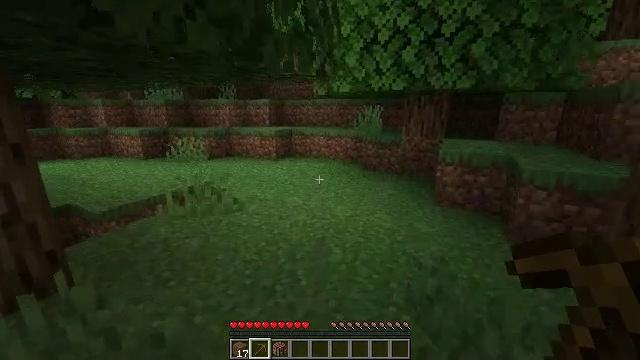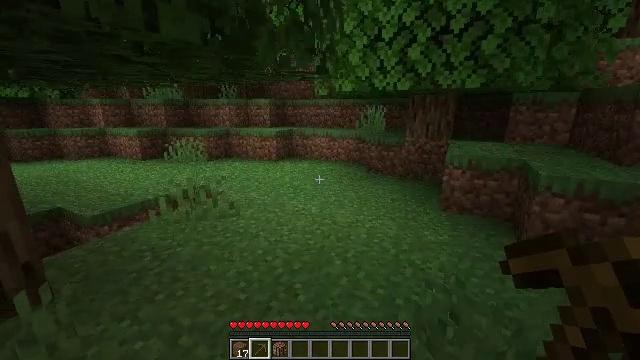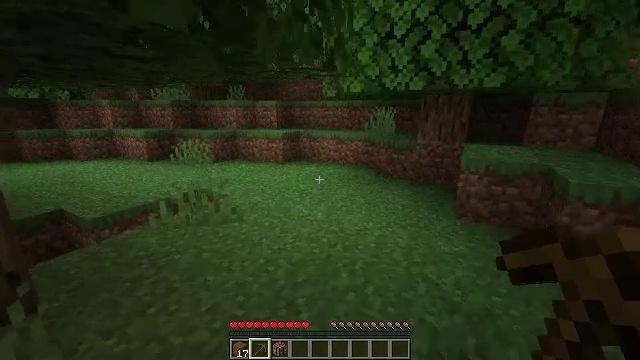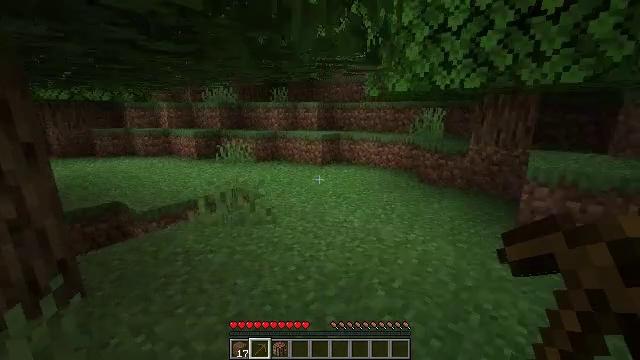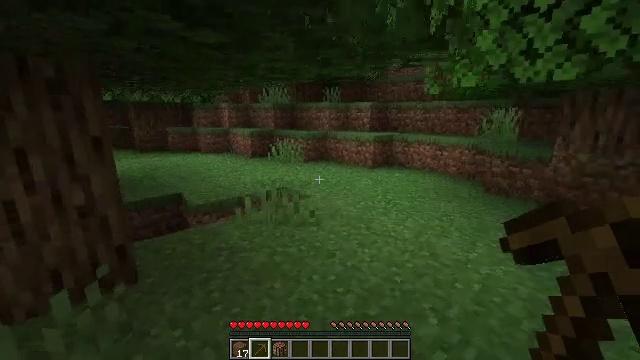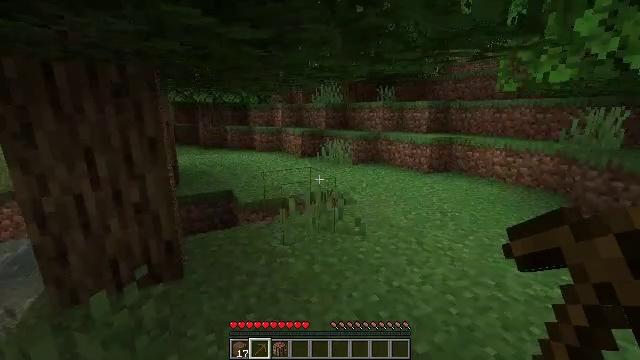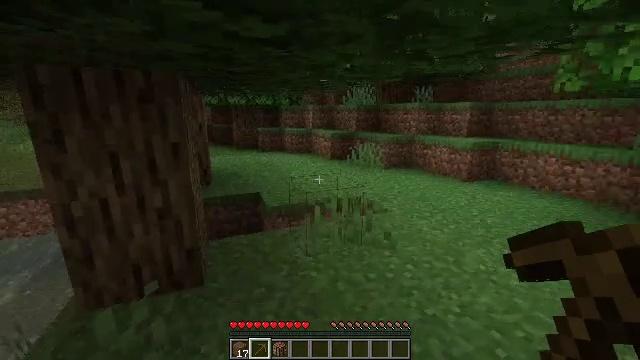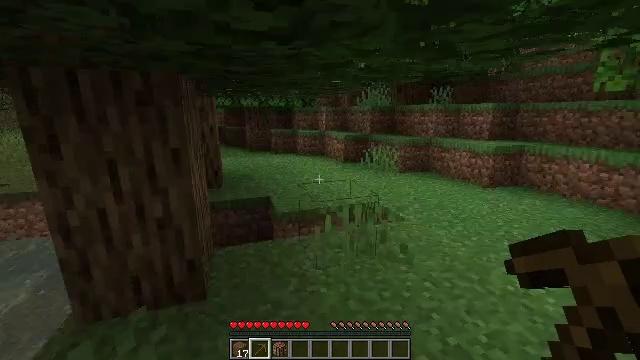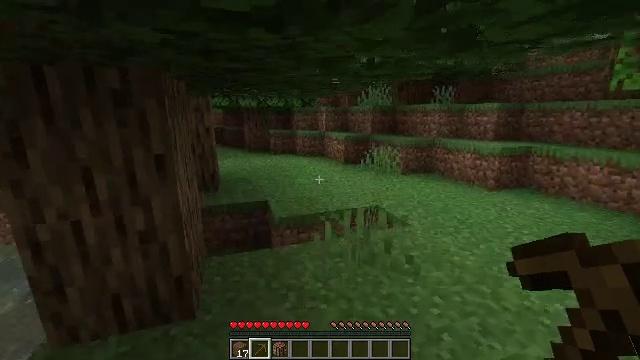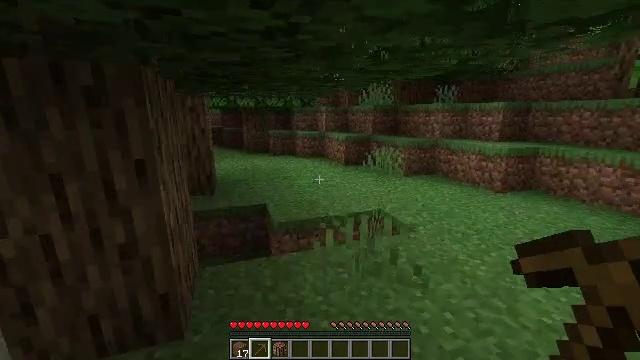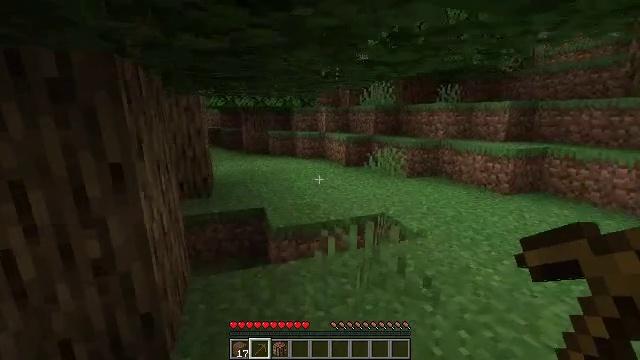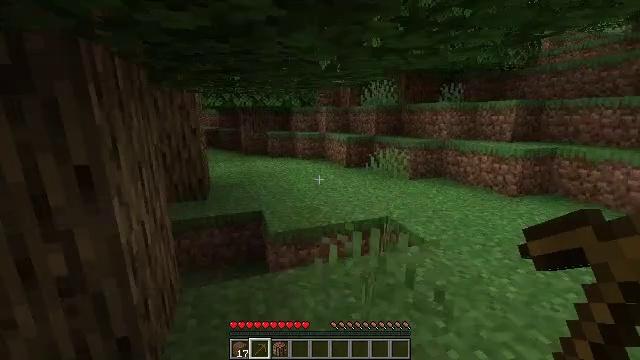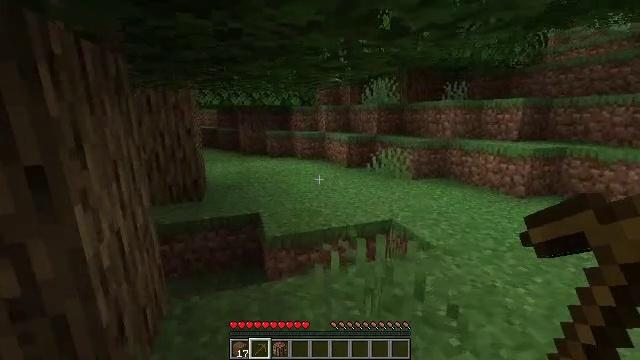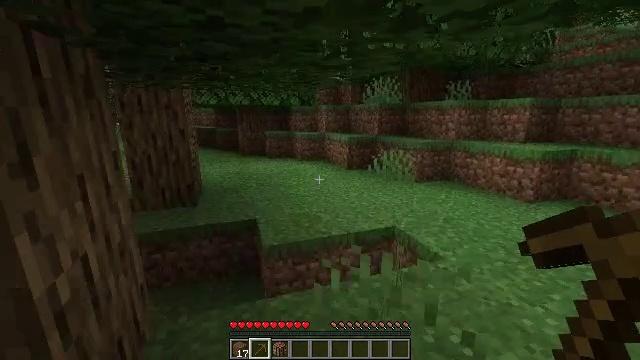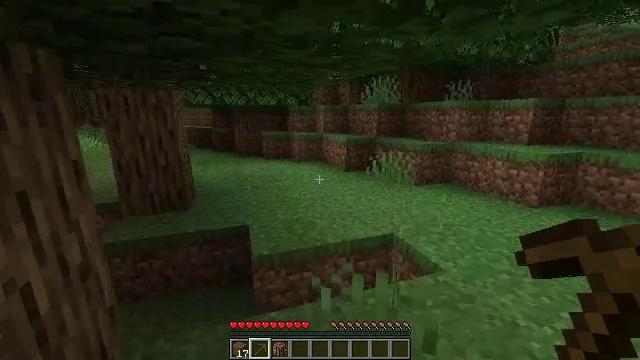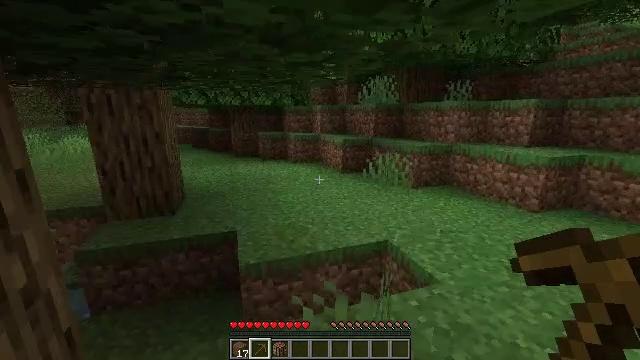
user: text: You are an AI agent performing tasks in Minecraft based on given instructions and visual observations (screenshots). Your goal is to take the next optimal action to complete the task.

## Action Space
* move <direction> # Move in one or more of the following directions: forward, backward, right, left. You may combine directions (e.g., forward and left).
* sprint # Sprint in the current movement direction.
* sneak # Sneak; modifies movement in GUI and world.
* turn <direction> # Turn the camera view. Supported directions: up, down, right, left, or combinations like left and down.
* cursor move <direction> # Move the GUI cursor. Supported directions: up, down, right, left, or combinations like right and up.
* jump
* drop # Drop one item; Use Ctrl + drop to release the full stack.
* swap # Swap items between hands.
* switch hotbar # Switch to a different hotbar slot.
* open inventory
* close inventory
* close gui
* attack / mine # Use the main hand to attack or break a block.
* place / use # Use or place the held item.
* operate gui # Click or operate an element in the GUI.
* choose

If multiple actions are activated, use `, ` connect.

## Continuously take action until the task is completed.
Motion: motion action
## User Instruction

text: Collect stone from the mine.
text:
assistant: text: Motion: move forward
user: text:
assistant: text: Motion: move forward, turn left
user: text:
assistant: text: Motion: move forward, turn left
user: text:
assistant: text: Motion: move forward, turn left
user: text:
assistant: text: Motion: move forward, turn left
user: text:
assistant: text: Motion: move forward, turn left
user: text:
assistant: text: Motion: move forward, turn left
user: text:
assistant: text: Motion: move forward
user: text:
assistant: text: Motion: move forward
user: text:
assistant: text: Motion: move forward
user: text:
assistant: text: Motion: move forward
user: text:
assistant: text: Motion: move forward
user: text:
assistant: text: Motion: move forward and move right
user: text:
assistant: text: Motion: move forward and move right
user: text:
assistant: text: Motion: move forward and move right
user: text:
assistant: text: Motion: move forward and move right
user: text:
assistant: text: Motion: move forward and move right
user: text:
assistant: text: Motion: move forward and move right
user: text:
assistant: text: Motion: move forward and move right
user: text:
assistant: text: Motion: move forward and move right
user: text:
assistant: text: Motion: move forward and move right
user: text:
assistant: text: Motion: move forward and move right
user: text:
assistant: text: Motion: move forward and move right
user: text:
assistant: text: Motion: move forward and move right
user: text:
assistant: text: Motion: move forward and move right, turn left
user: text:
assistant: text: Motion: move forward and move right, turn left and up
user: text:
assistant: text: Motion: move forward and move right, turn left
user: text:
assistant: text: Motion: move forward and move right, turn left
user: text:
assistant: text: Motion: move forward
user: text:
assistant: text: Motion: move forward